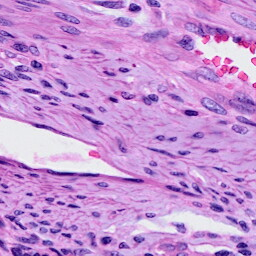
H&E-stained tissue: Cervix